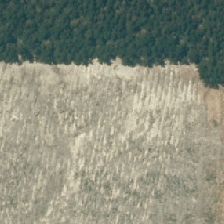
Land cover: harvested_forest